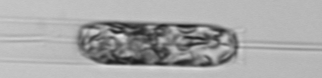
Label: Ditylum_brightwellii